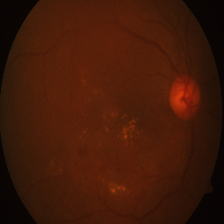
Diabetic retinopathy grade: Severe